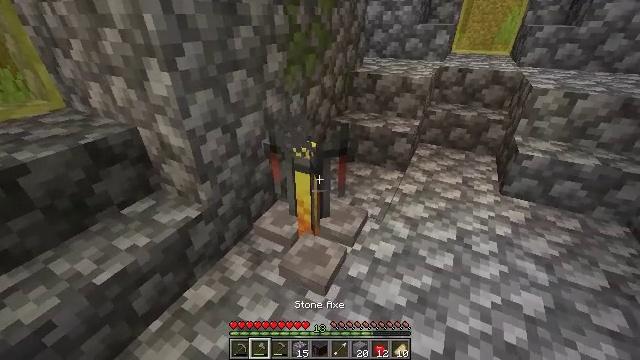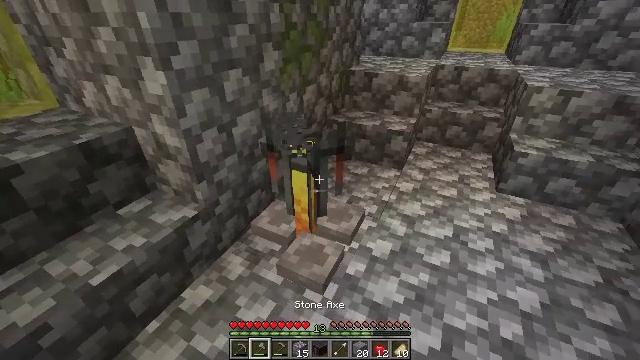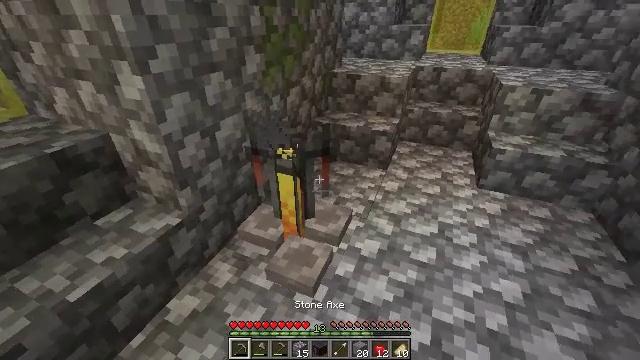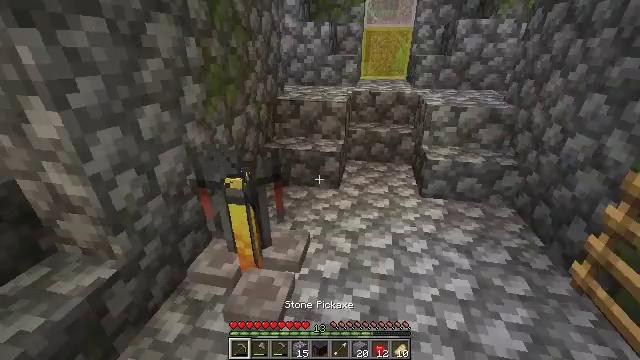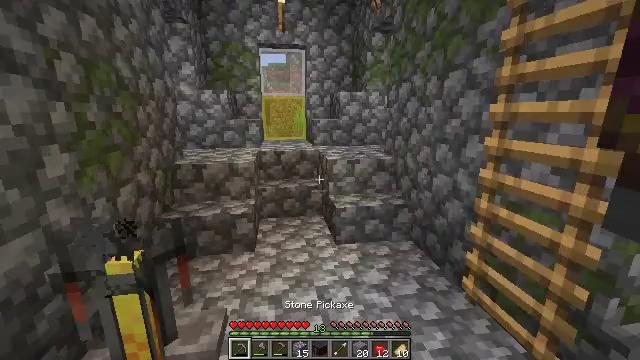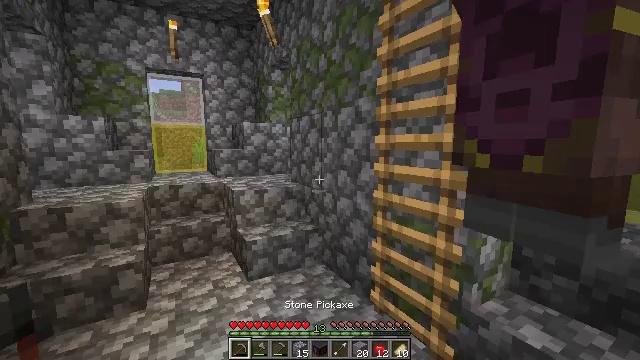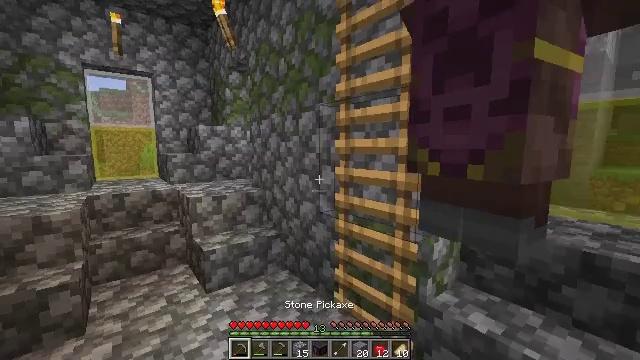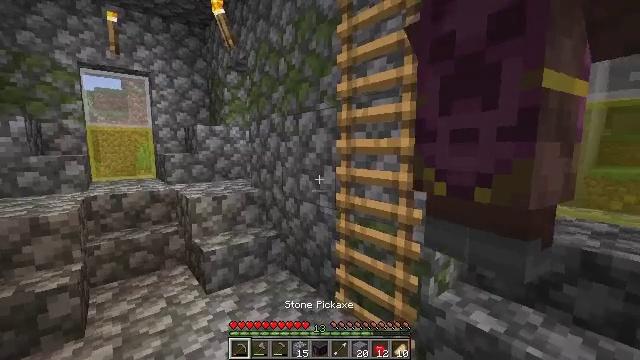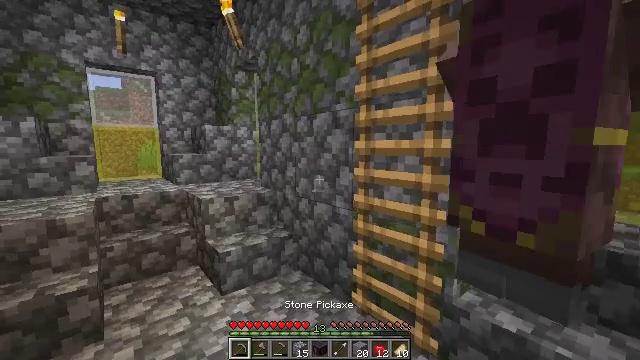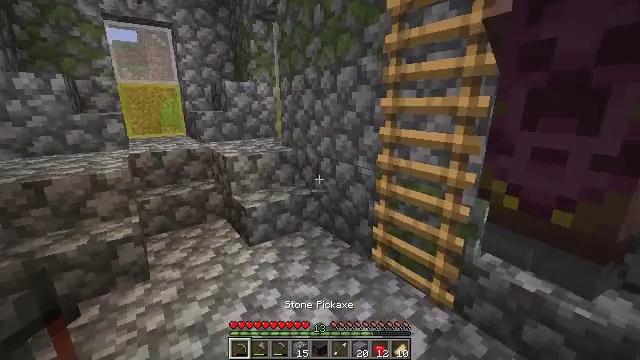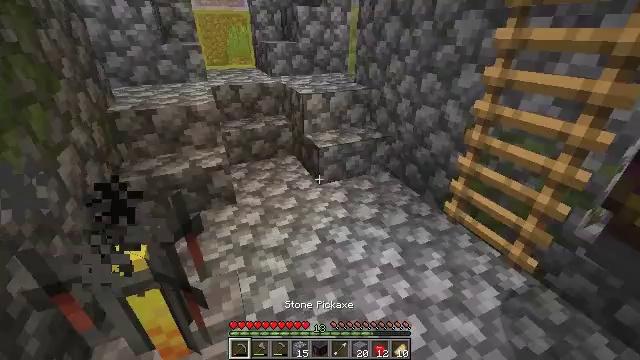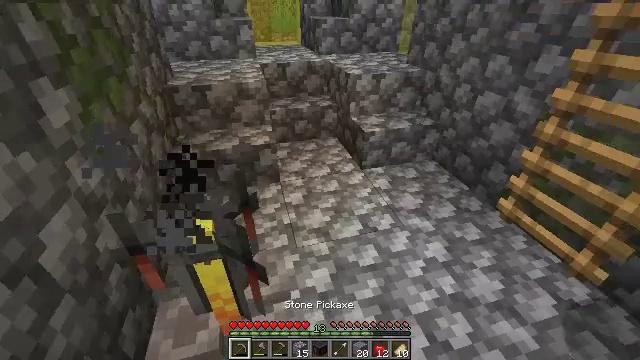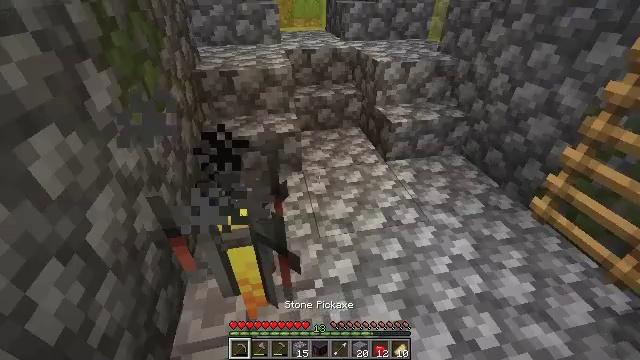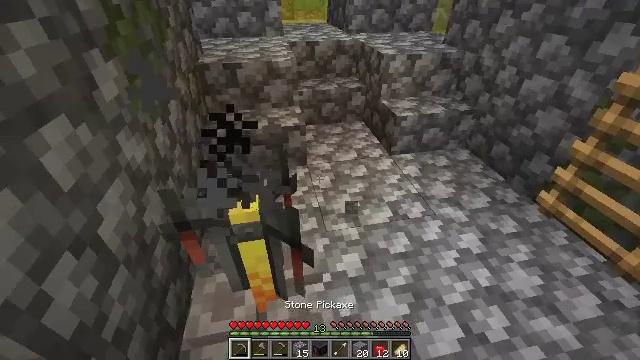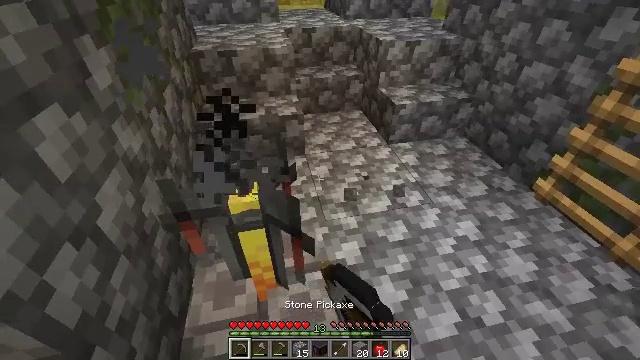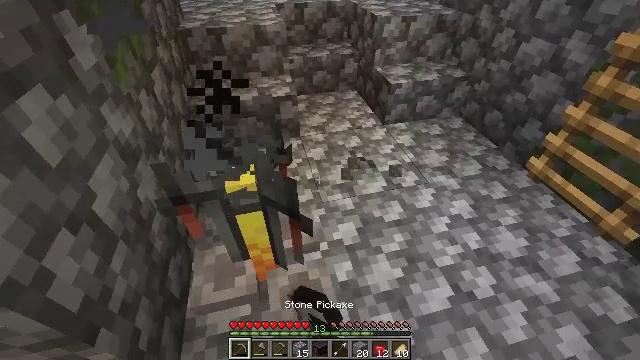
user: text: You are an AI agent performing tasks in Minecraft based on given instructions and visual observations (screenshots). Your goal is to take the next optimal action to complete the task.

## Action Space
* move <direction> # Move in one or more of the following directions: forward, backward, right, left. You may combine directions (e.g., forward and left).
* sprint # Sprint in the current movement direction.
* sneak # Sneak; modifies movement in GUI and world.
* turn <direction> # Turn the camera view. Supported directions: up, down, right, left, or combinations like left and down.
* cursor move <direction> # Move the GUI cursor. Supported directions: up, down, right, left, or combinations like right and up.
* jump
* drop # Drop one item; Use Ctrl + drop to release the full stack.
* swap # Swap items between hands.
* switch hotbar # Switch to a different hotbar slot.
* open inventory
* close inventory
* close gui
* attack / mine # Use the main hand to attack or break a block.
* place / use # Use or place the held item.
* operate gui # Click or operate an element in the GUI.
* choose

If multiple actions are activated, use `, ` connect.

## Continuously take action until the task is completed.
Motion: motion action
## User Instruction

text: Mine the brewing stand from your base.
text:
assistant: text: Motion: no_op
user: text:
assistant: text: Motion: turn right, switch to hotbar 1
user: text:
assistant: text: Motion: turn right and up, switch to hotbar 1
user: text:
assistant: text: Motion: turn right and up, switch to hotbar 1
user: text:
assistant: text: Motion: turn right and up
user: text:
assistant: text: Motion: turn right
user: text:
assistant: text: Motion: move left
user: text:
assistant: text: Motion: move left
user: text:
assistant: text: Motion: move left, turn left and down
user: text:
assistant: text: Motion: move left, turn left and down
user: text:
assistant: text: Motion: turn left and down
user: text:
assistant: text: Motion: turn left and down
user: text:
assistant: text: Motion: turn down, attack / mine
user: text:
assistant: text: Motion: turn down, attack / mine
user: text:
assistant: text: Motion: turn right and down, attack / mine
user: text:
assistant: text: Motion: turn down, attack / mine
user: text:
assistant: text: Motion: attack / mine
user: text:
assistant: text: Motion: attack / mine
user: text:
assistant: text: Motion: turn down, attack / mine
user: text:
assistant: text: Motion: turn left and down, attack / mine
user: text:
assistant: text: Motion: turn left and down, attack / mine
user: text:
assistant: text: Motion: turn left and down, attack / mine
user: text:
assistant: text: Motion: turn left and down, attack / mine
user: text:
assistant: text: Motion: turn left and down, attack / mine
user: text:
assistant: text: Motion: attack / mine
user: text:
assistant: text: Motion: attack / mine
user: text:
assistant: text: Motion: attack / mine
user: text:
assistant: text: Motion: attack / mine
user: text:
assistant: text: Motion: attack / mine